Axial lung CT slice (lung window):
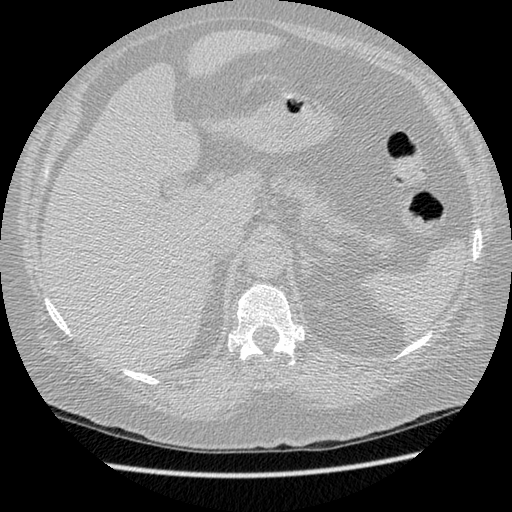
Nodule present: no